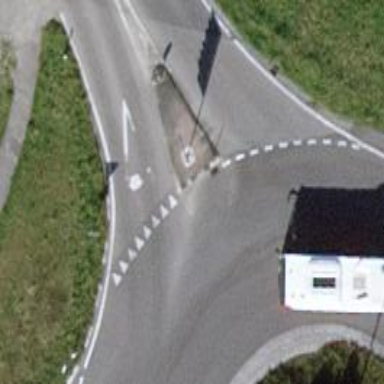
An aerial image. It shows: Road with "give way" sign.